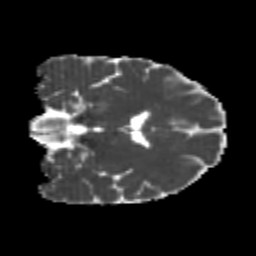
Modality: MD
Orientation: coronal
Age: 24
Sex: male
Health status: healthy
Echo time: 0.074 s